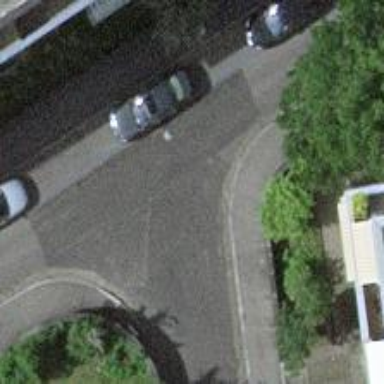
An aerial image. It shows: Kerb serving as barrier.